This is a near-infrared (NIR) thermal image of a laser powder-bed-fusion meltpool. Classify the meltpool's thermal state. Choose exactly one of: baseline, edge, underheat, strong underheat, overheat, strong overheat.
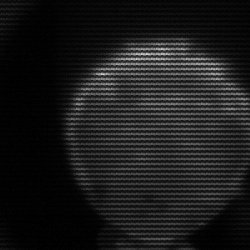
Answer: edge